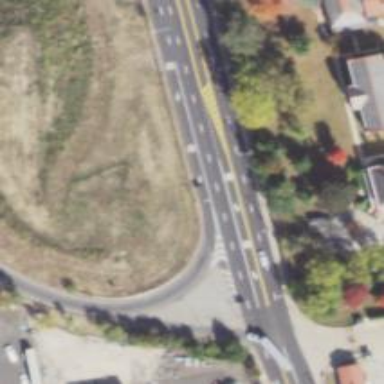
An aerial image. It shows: Secondary road with asphalt surface.